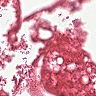
Metastatic tissue present: no